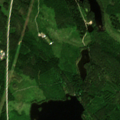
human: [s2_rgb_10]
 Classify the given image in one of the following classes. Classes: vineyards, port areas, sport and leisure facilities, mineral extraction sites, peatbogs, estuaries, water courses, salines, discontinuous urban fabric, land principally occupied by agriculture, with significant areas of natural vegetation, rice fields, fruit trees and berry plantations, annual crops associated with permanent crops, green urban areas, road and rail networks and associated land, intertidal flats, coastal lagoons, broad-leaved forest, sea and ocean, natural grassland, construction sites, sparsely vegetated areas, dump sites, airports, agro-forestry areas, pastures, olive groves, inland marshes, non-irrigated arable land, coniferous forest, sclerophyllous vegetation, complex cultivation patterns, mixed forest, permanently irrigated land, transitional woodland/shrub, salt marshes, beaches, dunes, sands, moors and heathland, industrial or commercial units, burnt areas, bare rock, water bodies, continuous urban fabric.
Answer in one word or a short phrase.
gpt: broad-leaved forest, coniferous forest, mixed forest, transitional woodland/shrub, water bodies